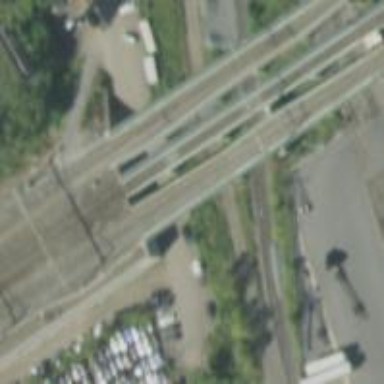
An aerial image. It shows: Bridge over electrified railway with contact lines.